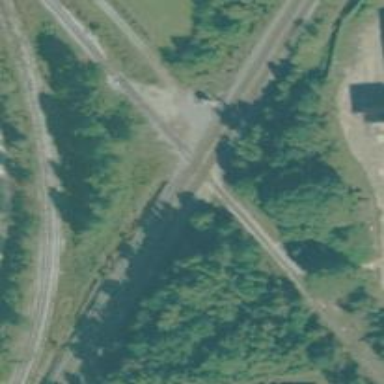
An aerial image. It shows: Railway track.